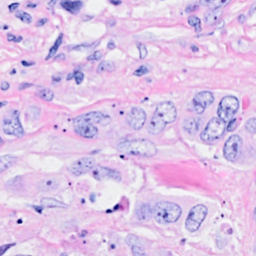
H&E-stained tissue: Breast